Interaction volume radius: 10 \u00c5
Interaction volume height: 30 \u00c5
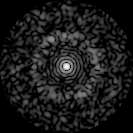
Disorder parameter: 0.8366